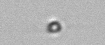
Label: nanoplankton_mix